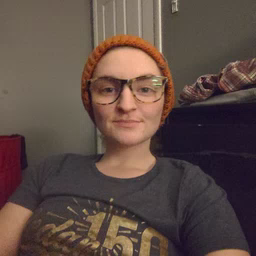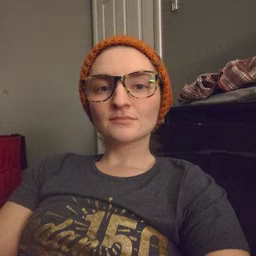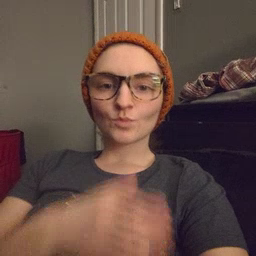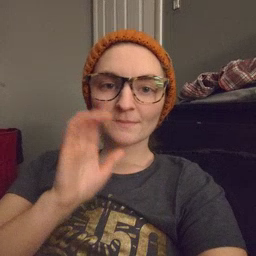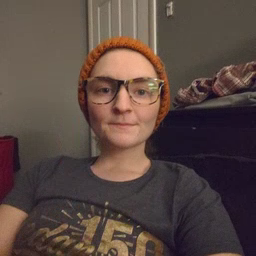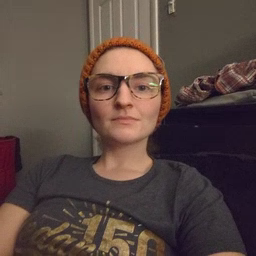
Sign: drink